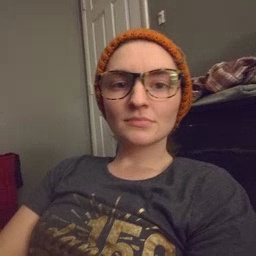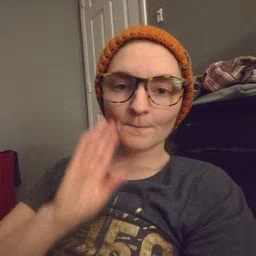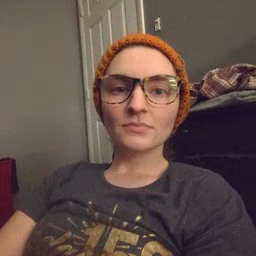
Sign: brown